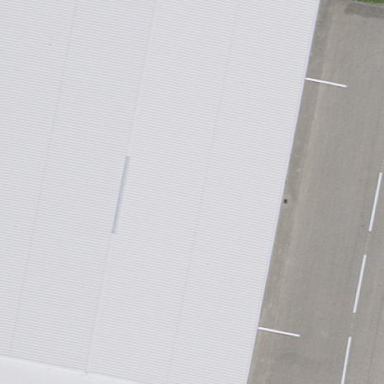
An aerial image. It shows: Hangar building at airport.